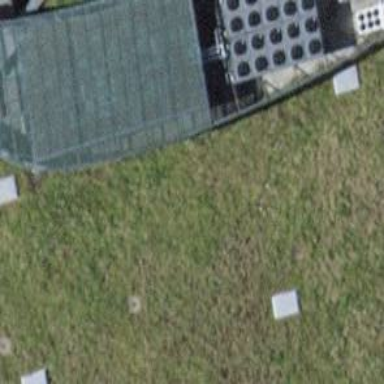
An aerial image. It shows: Solar power generator with photovoltaic panels.